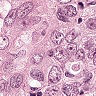
Metastatic tissue present: yes